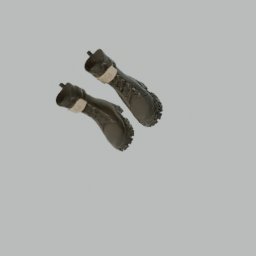
Label: people